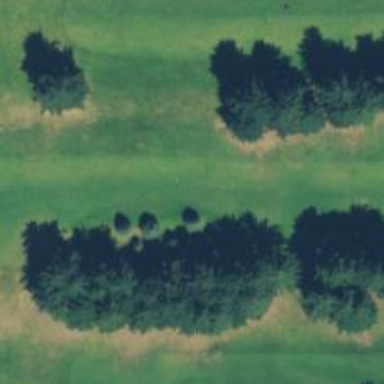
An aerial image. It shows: View of golf hole.